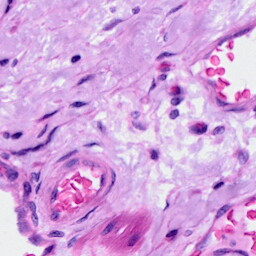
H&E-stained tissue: Ovarian